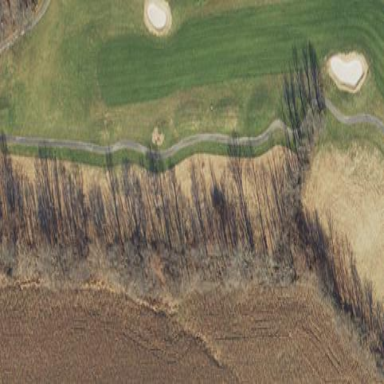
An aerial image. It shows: Golf fairway in the image.